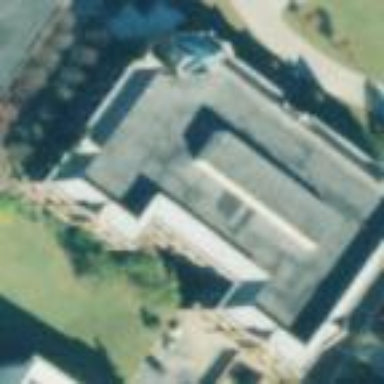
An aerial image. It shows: University building that houses library.